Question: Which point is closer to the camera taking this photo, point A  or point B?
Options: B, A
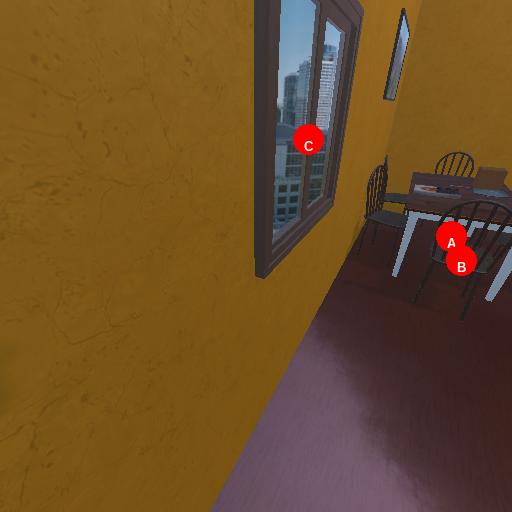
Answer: B